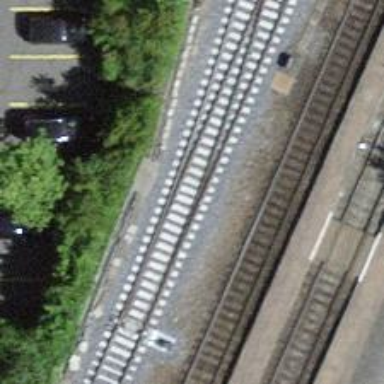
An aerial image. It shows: Rail yard with electrified contact lines for railway operations.